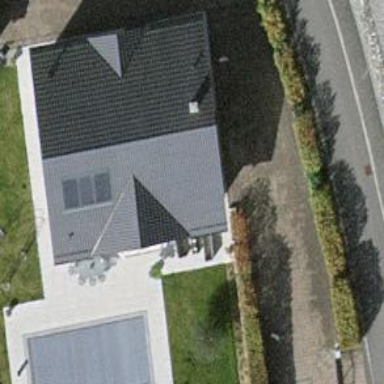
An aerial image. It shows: Residential building.